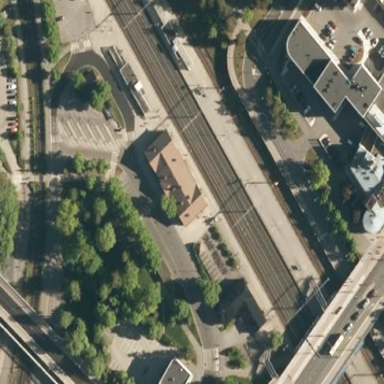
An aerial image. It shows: Platform made of asphalt for public transport at railway station.